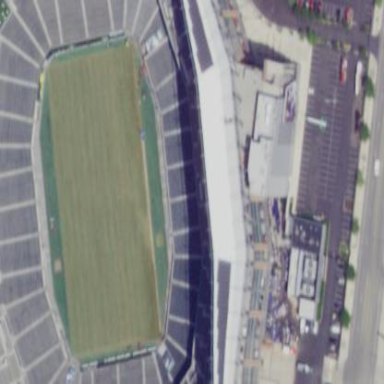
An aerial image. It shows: Stadium primarily used for American football.